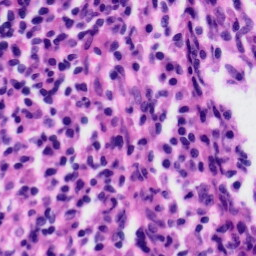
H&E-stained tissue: Tonsil